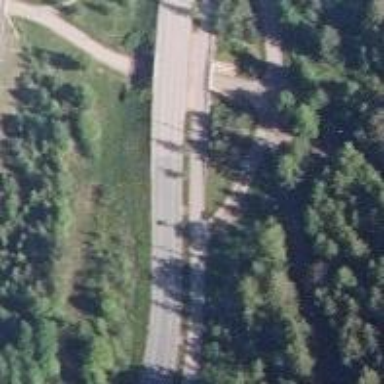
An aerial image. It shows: Cycleway.